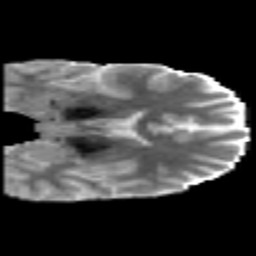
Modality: MD
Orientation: coronal
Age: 41
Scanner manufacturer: philips
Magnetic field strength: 3 T
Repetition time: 8.6 s
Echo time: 0.127 s